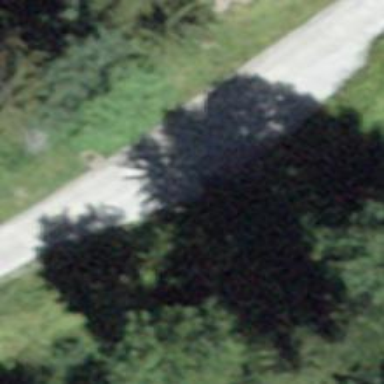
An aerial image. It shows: Unclassified road with surface made of concrete plates.